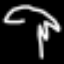
Label: palm tree